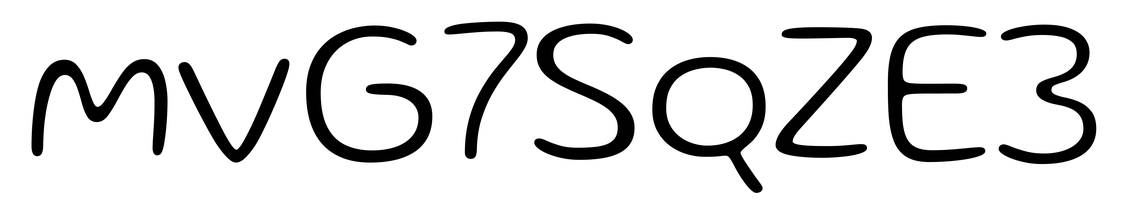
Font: Gluten_ExtraLight